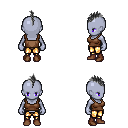
a pixel art fantasy rpg character, female body template, dark elf, purple skin, brown pirate shirt, gold greaves, gray mohawk hairstyle, brown shoes, four views (front, back, left, right), 2x2 character sprite sheet, small pixel art, hard edges, no anti-aliasing